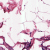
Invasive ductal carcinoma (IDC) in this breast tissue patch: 0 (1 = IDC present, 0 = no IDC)